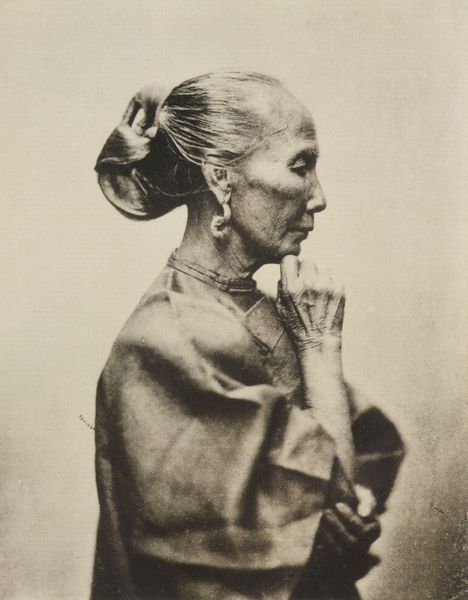
Titel: Frauenporträt
Künstler: John Thomson
Standort: Leverkusen
Institution: Sammlung Bernd Lohse
Schlagwörter: dunkel, hand, haut, weiß, braun, elegant, frau, frisur, grau, hell, hintergrund, kleid, licht, mund, nase, ohr, ohrring, profil, schmuck, schwarz, dame, alt, arm, augen, falten, knoten, ärmel, bildnis, hals, hände, portrait, porträt, auge, gewand, haare, mantel, pose, kinn, kontrast, dutt, afrika, kette, sepia, zopf, schmal, faltenwurf, nachdenklich, halsschmuck, halskette, foto, fotografie, photographie, denken, orient, schlicht, asien, druck, schwarzweiß, ketten, asiatisch, photo, wangenknochen, runzeln, ohring, ohrschmuck, alte frau, tradition, mager, fotografir, gepflegt, sehnen, dut, fernost, photot, indianerin, mantek, native, seitenportrait, ältere frau, bedächtig, klöeid, süramerika